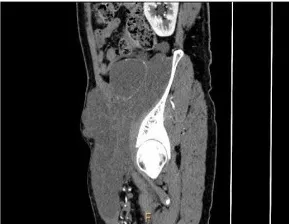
Contrast-enhanced CT image before and after three years. (B) 2020 contrast-enhanced CT image of a dislocation.
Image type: radiology (ct)